Field crop: maize
Growth stage: 2
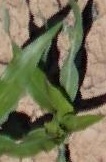
Species: maize